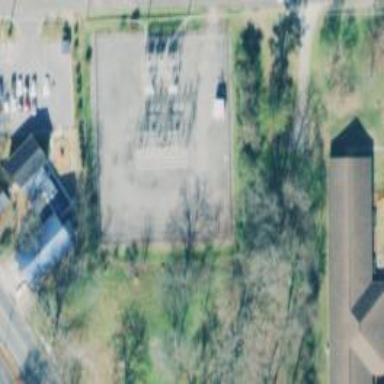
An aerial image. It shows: Distribution level power substation enclosed by fence.